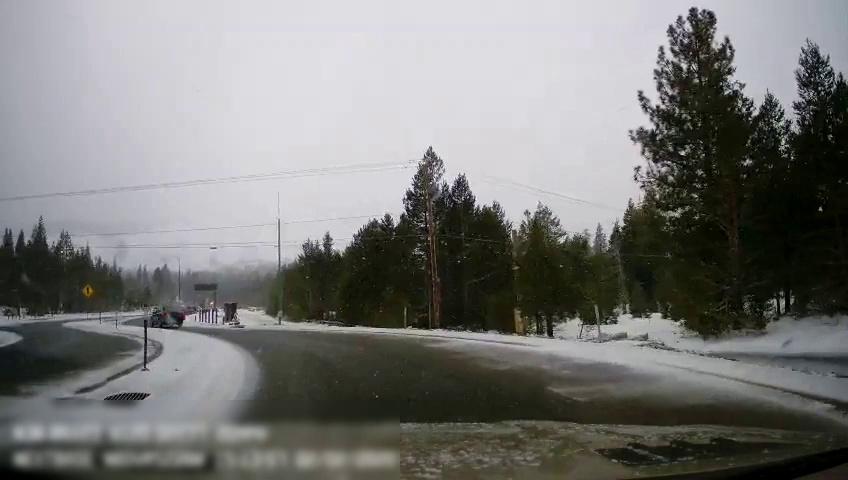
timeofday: Day
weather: Snowy
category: Drivable Space
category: Drivable Space
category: Vehicles | Car
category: Traffic | Signs